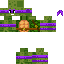
A male human skin with green skin, wearing brown long hair dressed in a blue hoodie and black pants, featuring a closed mouth.